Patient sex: M
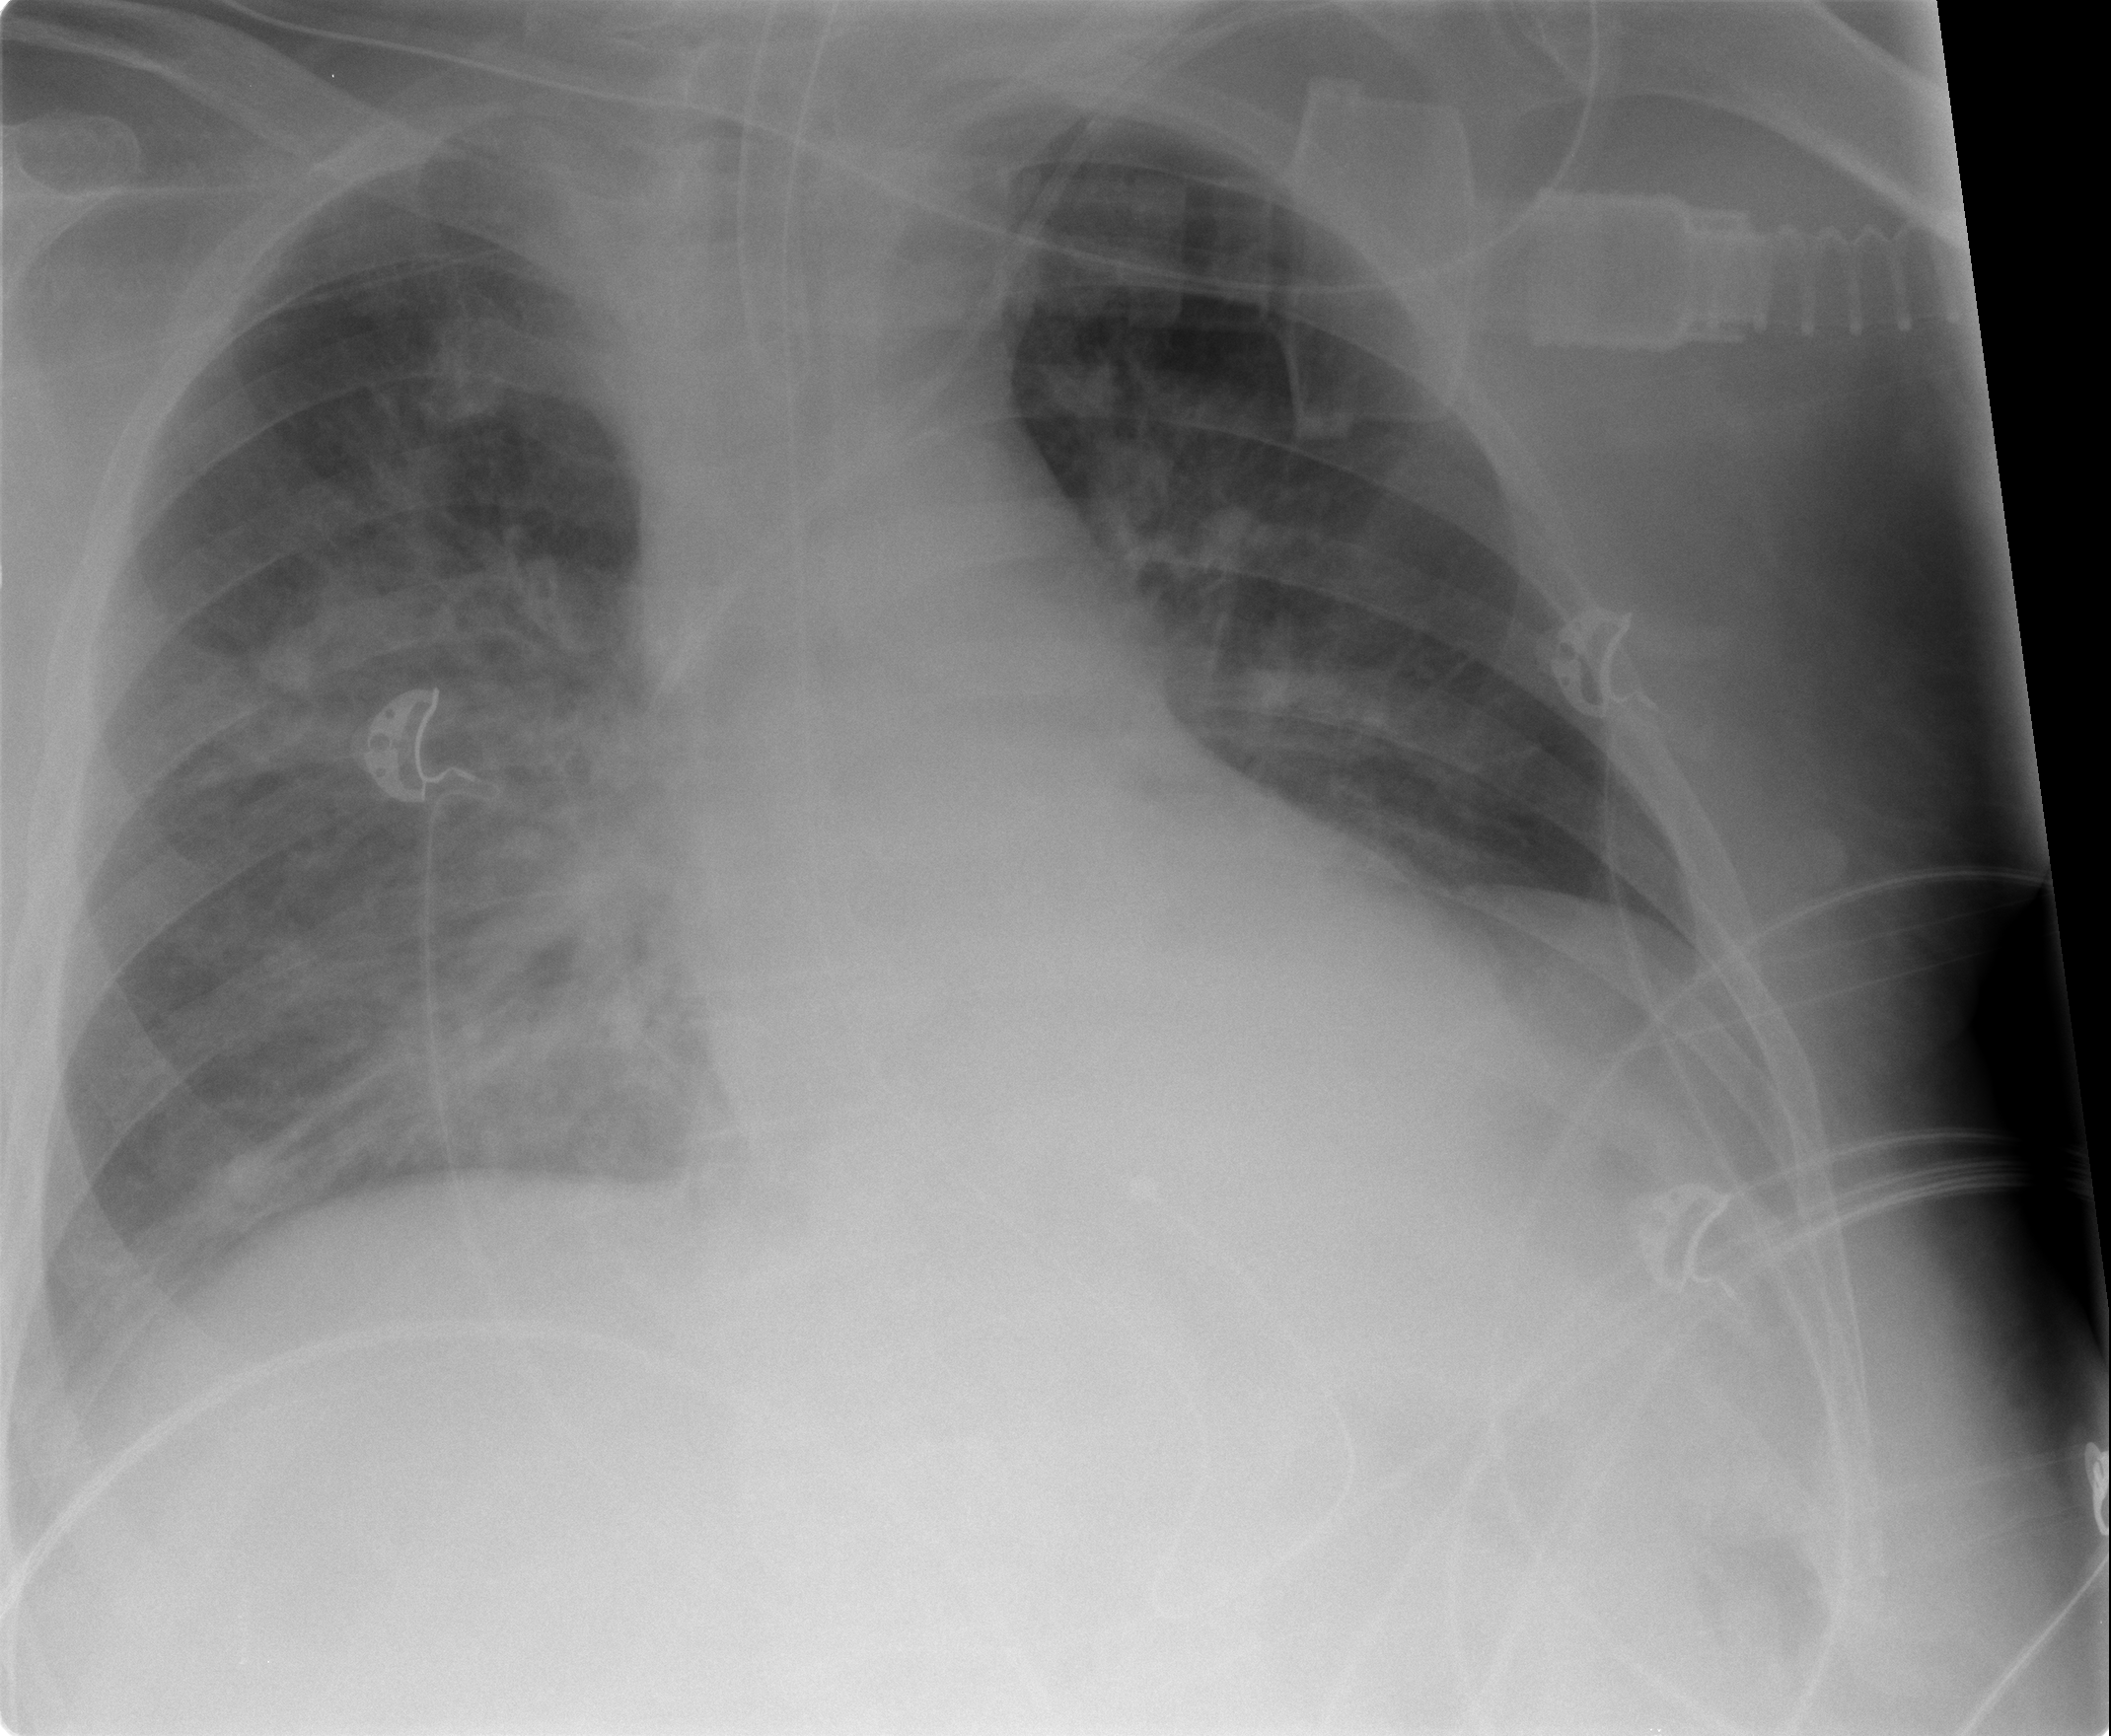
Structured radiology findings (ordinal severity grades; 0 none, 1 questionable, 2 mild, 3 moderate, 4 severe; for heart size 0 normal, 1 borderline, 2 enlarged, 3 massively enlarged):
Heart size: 0
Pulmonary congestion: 2
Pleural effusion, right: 0
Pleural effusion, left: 0
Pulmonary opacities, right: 3
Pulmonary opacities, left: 2
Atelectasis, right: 3
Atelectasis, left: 2